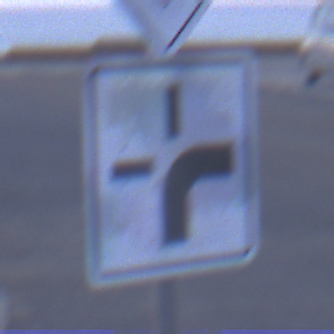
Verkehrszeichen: VerlaufVorfahrtsstrasse3
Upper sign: Vorfahrtsstrasse
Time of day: SunriseSunset
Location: Outdoor (Urban)
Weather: Overcast
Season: NotSpecified
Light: Natural